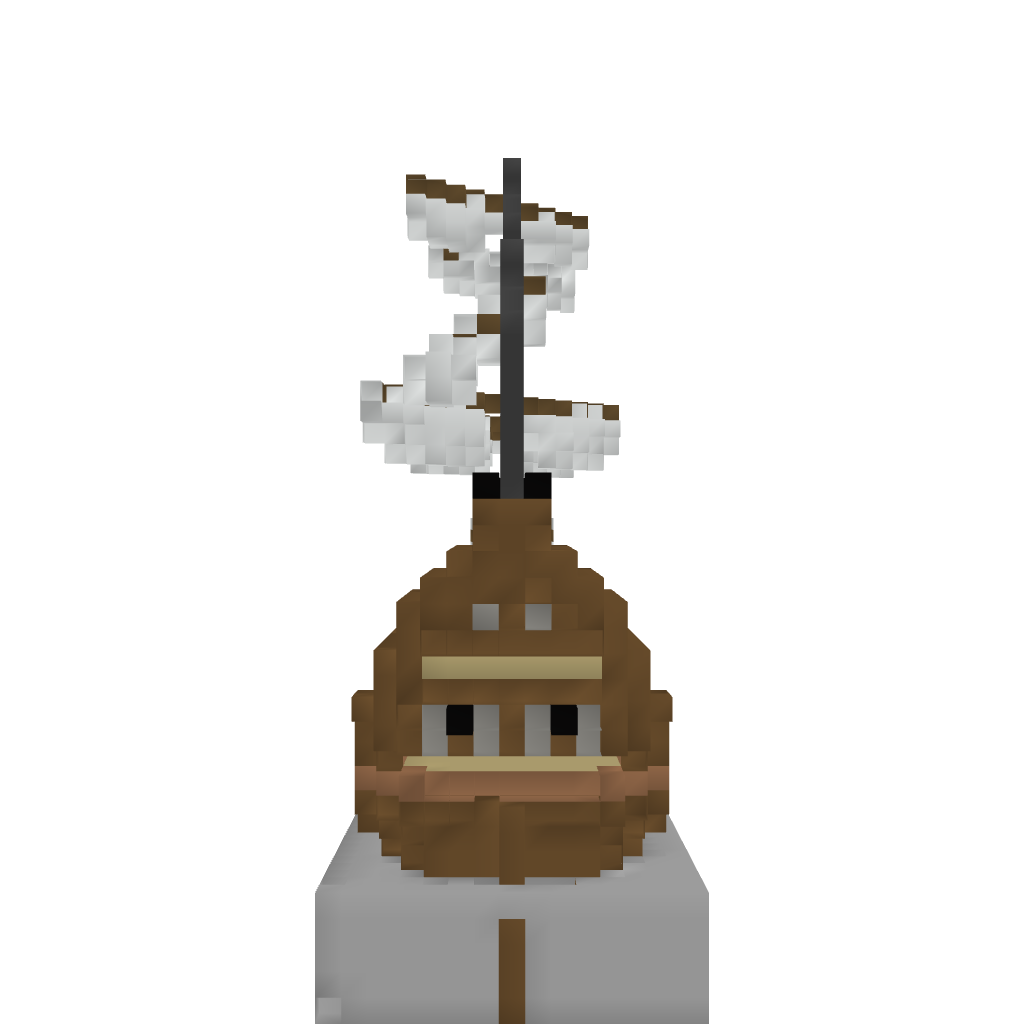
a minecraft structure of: Galleon